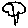
Label: tree